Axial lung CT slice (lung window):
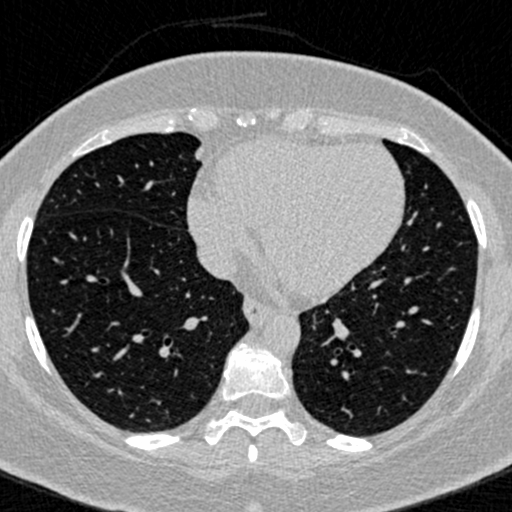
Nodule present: no